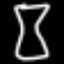
Label: hourglass